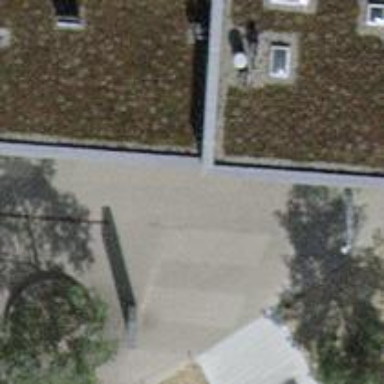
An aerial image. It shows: Bicycle parking area with bollards.